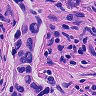
Metastatic tissue present: yes